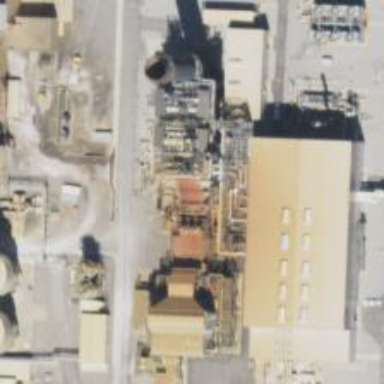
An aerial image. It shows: Gas turbine generator is in use.